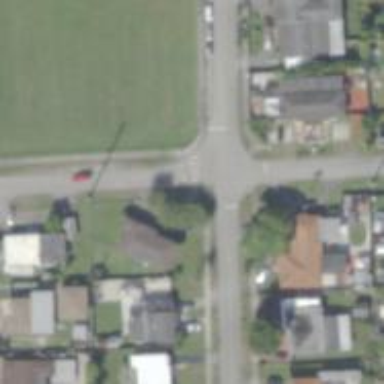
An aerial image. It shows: Road with stop sign.